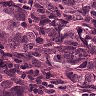
Metastatic tissue present: yes